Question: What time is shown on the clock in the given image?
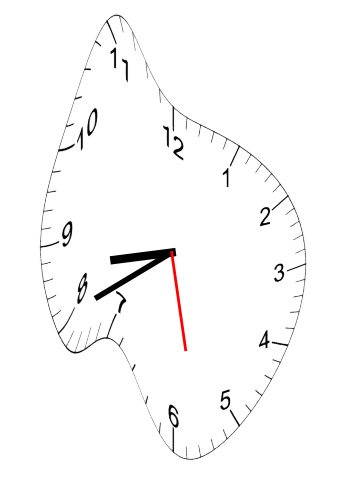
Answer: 08:40:28